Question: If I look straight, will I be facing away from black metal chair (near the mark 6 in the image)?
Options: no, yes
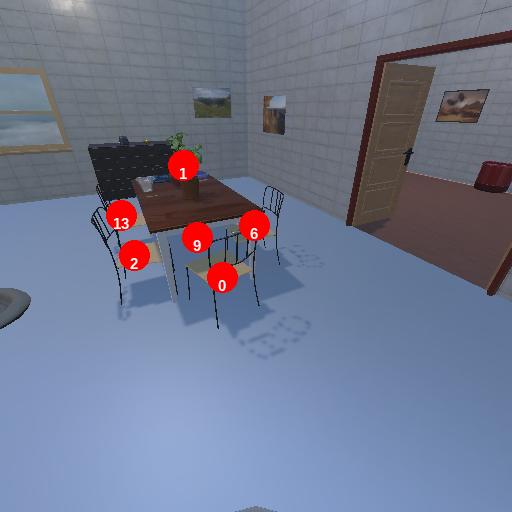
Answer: no